Question: I am developing my first app and for some calculations I need an angle of vertical axis. Basically I am trying to make simple measure tool which would do the calculations on Button click.
I have height(H) in which is device and I need angle of device vertical axis. Having these values I'll be able to calculate sin and so on.
I tried to use code from this link (<URL> to get values, but it crashes and also I think it's not the values I want, because device stays still.
Iliustration of what I mean (I have 'H' value and I am searching for angle 'a' or data from which I can extract it):

Any useful links, tutorials or samples would be very helpful.
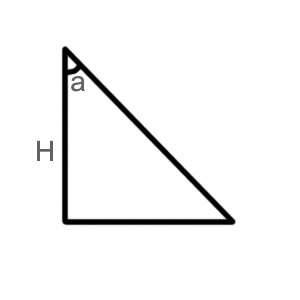
Answer: I assume that the Android device will be lying along the hypotenuse of the triangle that you've drawn, so that if the device was lying flat on the table then your angle 'a' would be 90 degrees, and if the device is standing upright then the angle 'a' would be zero. If so, then that angle 'a' is related to the pitch of the device, which is exactly what you should be able to get by using getRotationMatrix() and getOrientation(). However, the pitch is usually defined as being zero when the device is lying flat on the table and 90 degrees when it's upright, so your angle 'a' is equal to (90 degrees - pitch). Beware of units, sometimes angles are in radians, and sometimes in degrees.
If you code is crashing, then you must have accidentally introduced a bug somewhere, because I've certainly got code that uses getRotationMatrix() and getOrientation() without crashing.
You'll find that some of the orientation values produced by getOrientation() become erratic when the device approaches a vertical position. This is a problem known as <URL>, because when the device is verical, azimuth and roll are the same thing. However, pitch should remain reliable.
If you ever need reliable azimuth as well as pitch when the device is vertical, then you could have a look at <URL> working, then the pitch that comes out of that will work fine for you.